Question: In my application I have a control that displays hex data:

I want to color code the different bytes. Currently I use a 'TextBlock' for displaying the hex data, I dont think it is possible to color the individual bytes differently with that.
So my question is: Which control do I have to use to color code the text?
Are there any other means to achieve such a color coding?
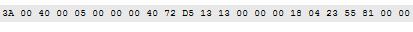
Answer: Consider using a TextBlock, but break the elements up using Run blocks, e.g.
'''
<TextBlock>
<Run Background="Red">A</Run>
<Run Background="Blue">B</Run>
</TextBlock>
'''